Question: I am having problems getting an HTML Table (made into a react component) to be on the right hand of the screen. The main problem is that the map has to have an position absolute. I usually don't work much with CSS and when I do everything is relative. I am pretty sure I am just messing something up basic in CSS or maybe it is a React.js thing. Here is the CSS Styling:
'''
<!-- styling - put in another file later -->
<style type="text/css">
.wrapper {
width: 100%;
height: 100%;
}
.map {
position: absolute;
left: 0;
right: 0;
bottom: 0;
top: 0;
height: 100%;
width: 75%;
float: left;
z-index: -1;
}
.table {
position: relative;
height: 100%;
float: right;
width: 25%;
z-index: 0;
}
</style>
'''
and the basics body layout with div's that are attached to React Components (except the wrapper, which does not have a react component).
'''
<div id='wrapper'>
<div id='map'></div>
<div id='table'></div>
</div>
'''
And here is the react code for reference:
'''
/* will go in main.jsx */
var reactComponentMap = React.renderComponent(
<Map data={testJSON}/>,
document.getElementById('map'),
function() {
// Map Component Callback
}
);
var reactComponentTable = React.renderComponent(
<Table />,
document.getElementById('table'),
function() {
//Table Component Callback
}
);
'''
Here is my current output when making it with the above CSS code:

You can see above the table is over the map. The blank side to the right is the 25% reserved for the table, but it does not place it there. The map does only take up 75% of the screen.
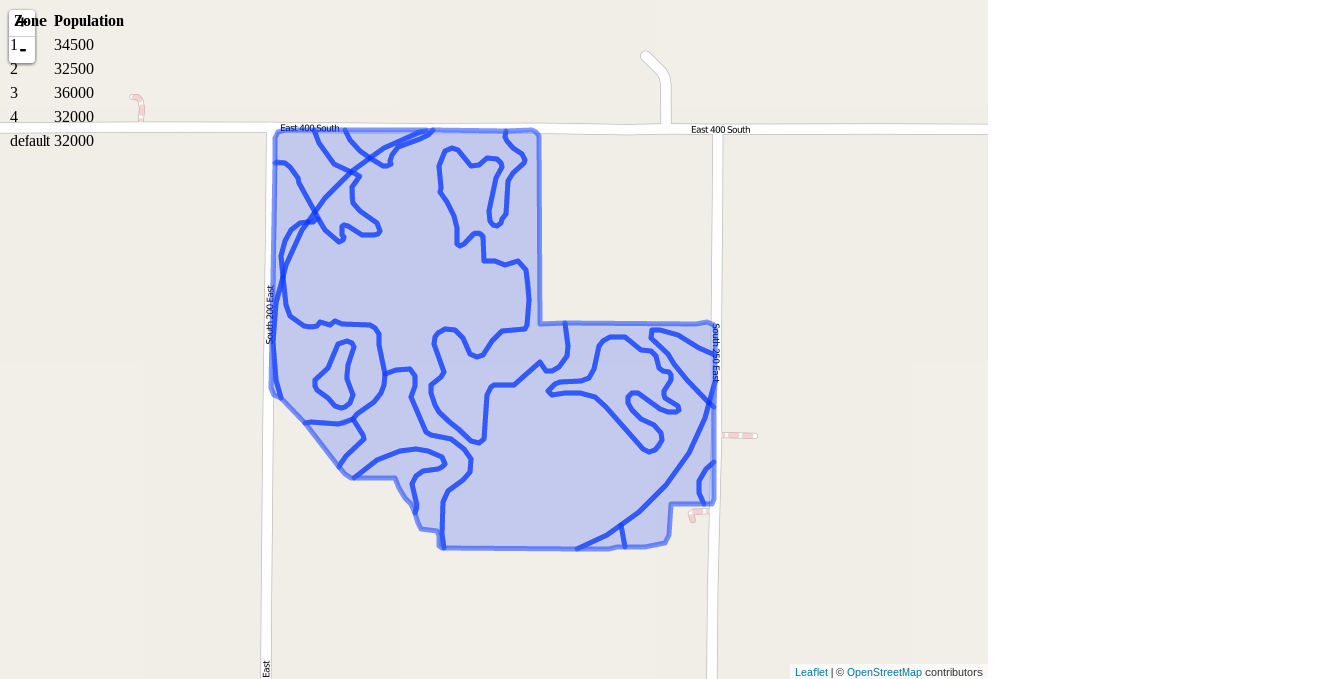
Answer: it is just a HTML/CSS problem. You confound classes and IDs. In your HTML you use IDs (id="table") and in your CSS-File you use classes (.table).
Try this:
'''
<div class="wrapper">
<div class="map">Map</div>
<div class="table">Table</div>
</div>
'''